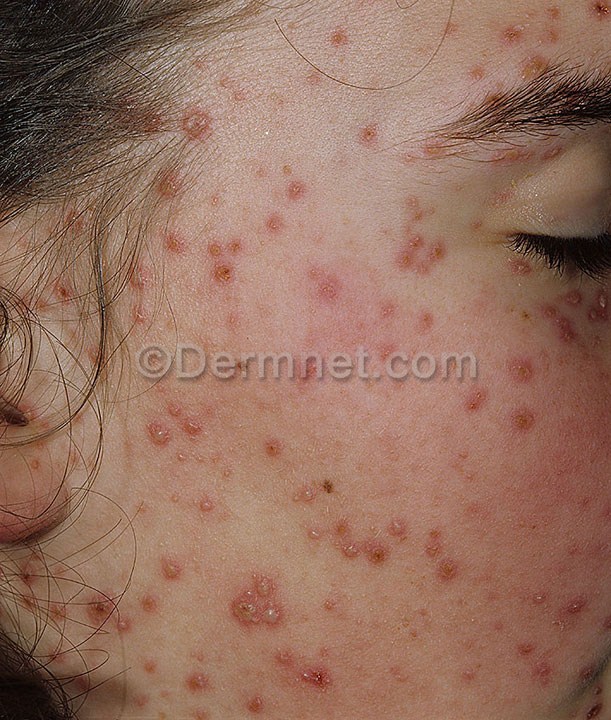
Disease: Warts Molluscum and other Viral Infections